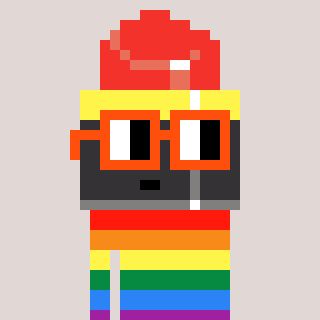
a pixel art character with square orange glasses, a lipstick-shaped head and a grayscale-colored body on a warm background